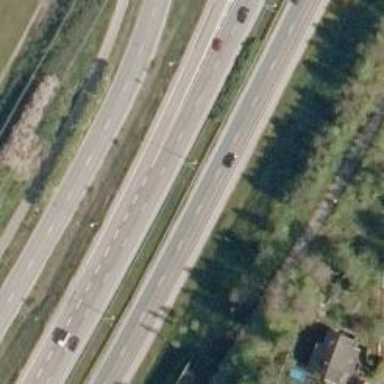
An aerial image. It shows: Asphalt trunk link road.